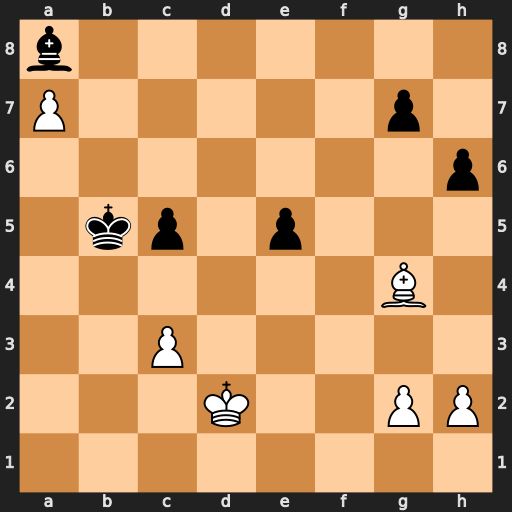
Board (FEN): b7/P5p1/7p/1kp1p3/6B1/2P5/3K2PP/8
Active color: w
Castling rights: -
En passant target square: -
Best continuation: Ke3 Kb6 Bf3 Bxf3 Kxf3